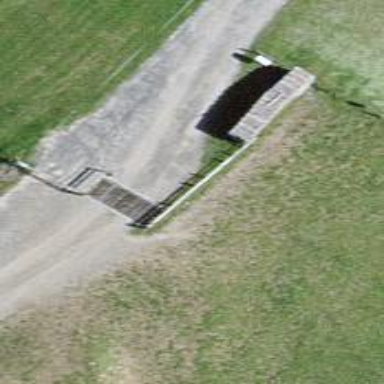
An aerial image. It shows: Cattle grid barrier.